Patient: sex F, age 60
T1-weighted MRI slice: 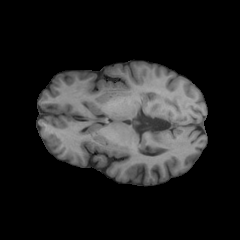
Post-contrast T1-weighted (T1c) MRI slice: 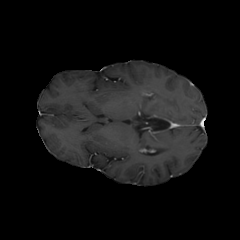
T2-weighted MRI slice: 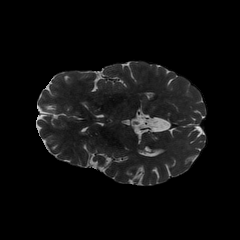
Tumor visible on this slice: no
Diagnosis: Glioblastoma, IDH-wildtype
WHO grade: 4